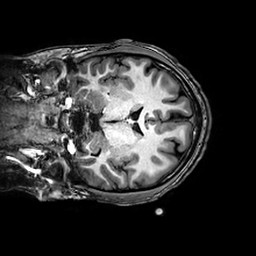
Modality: T1w
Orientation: coronal
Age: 26
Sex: male